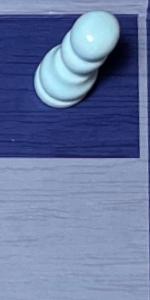
Label: Empty